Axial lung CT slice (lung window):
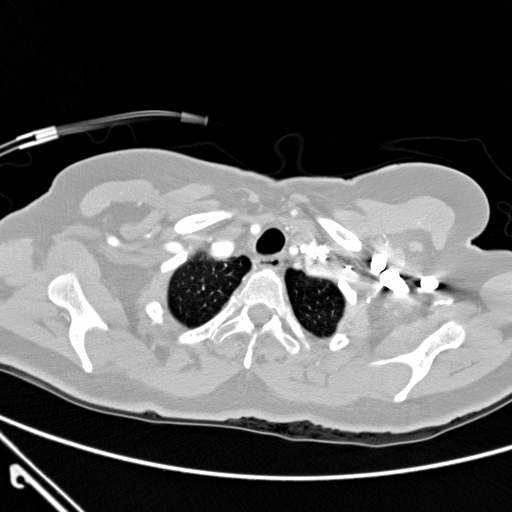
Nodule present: no